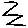
Label: zigzag